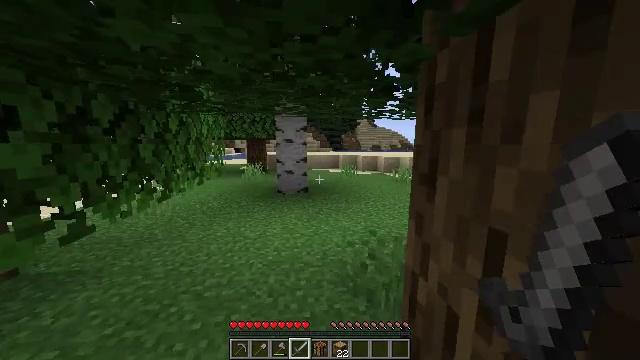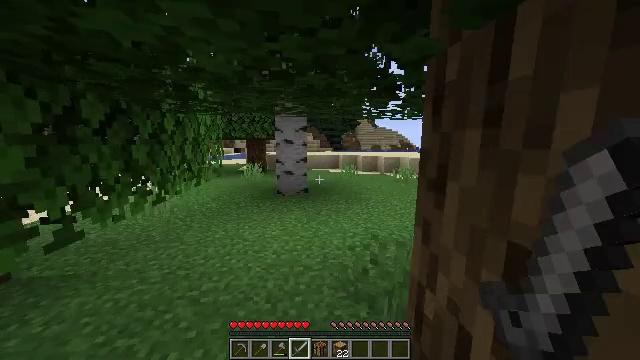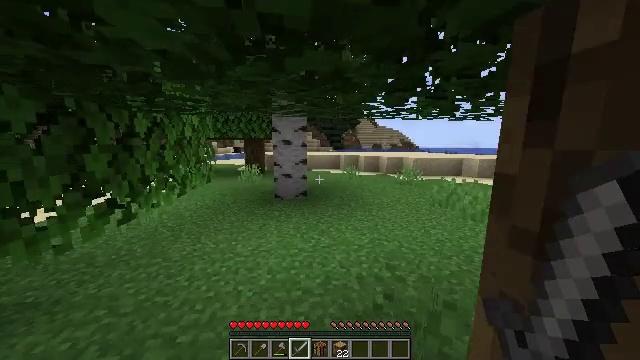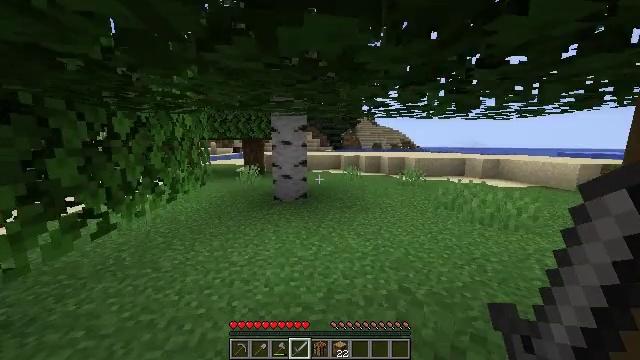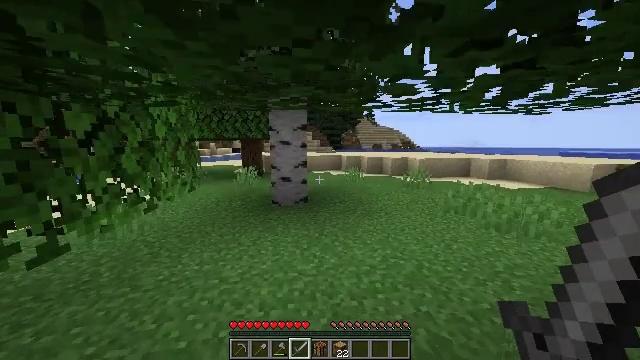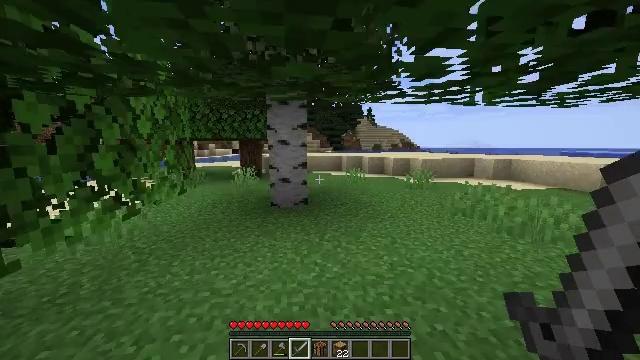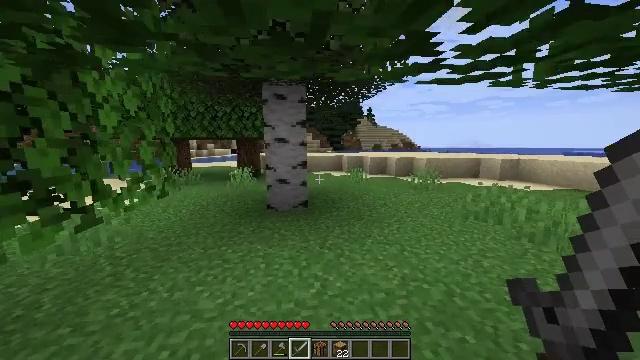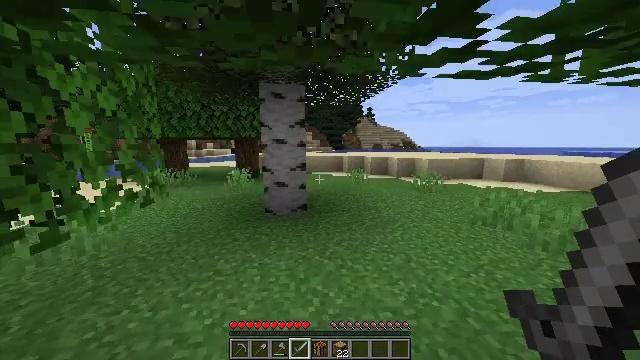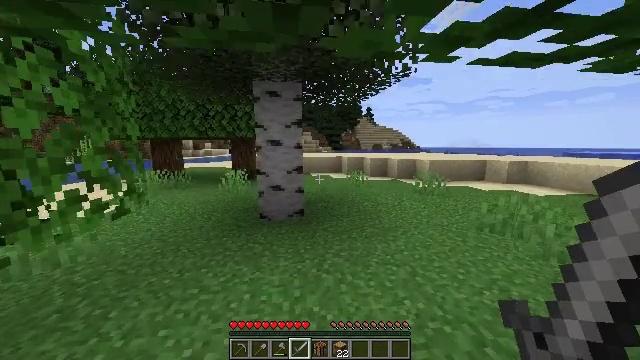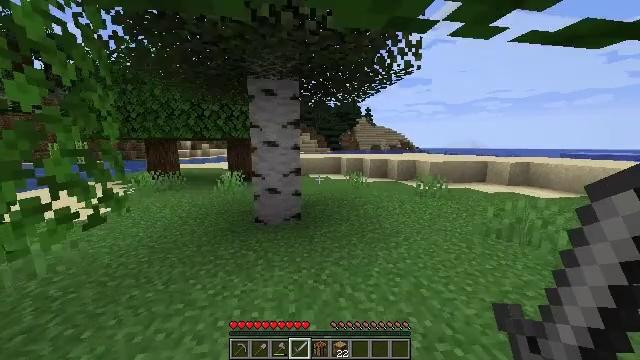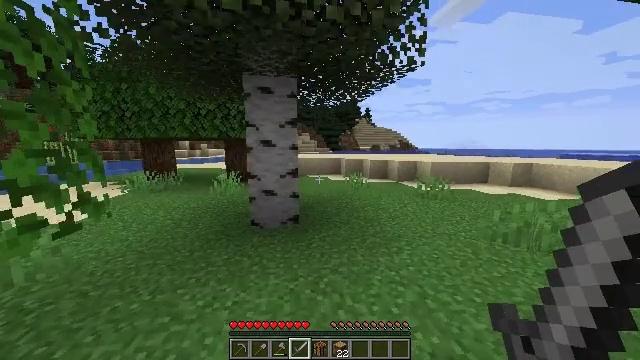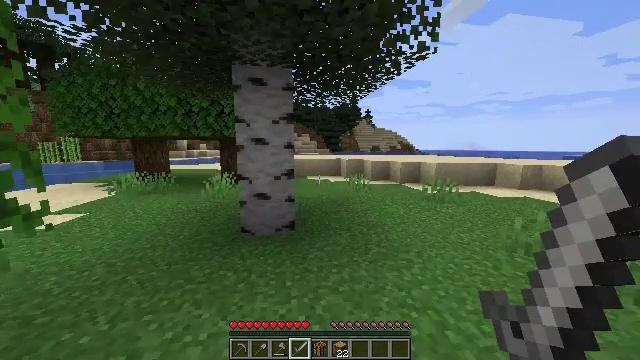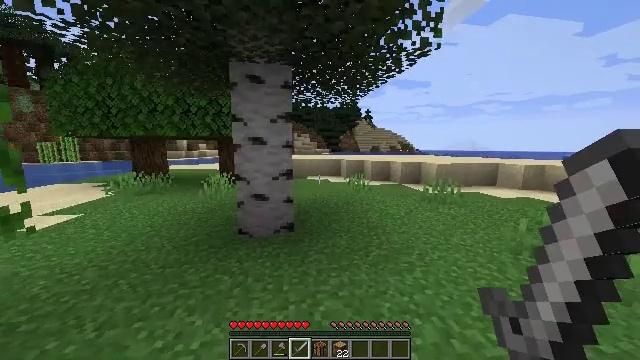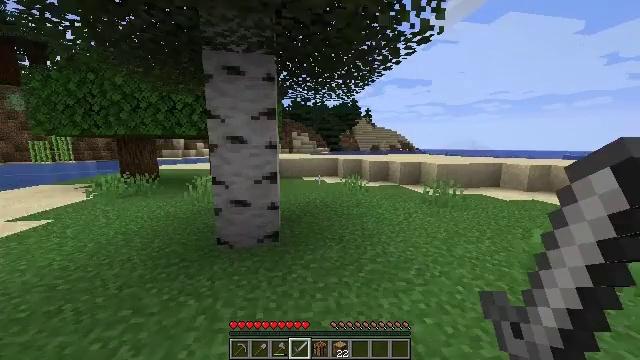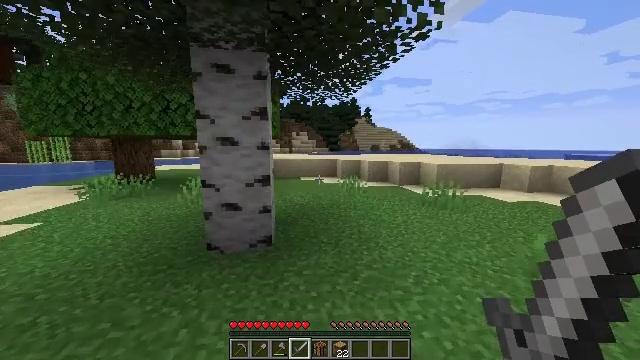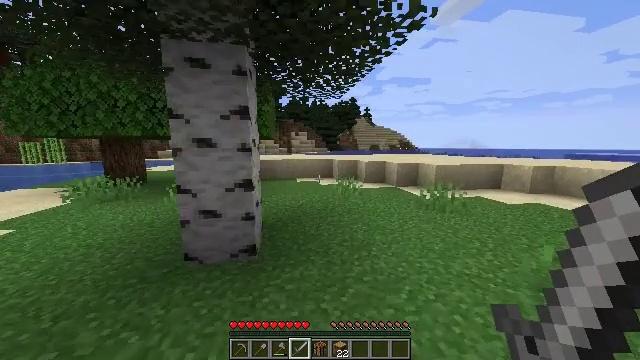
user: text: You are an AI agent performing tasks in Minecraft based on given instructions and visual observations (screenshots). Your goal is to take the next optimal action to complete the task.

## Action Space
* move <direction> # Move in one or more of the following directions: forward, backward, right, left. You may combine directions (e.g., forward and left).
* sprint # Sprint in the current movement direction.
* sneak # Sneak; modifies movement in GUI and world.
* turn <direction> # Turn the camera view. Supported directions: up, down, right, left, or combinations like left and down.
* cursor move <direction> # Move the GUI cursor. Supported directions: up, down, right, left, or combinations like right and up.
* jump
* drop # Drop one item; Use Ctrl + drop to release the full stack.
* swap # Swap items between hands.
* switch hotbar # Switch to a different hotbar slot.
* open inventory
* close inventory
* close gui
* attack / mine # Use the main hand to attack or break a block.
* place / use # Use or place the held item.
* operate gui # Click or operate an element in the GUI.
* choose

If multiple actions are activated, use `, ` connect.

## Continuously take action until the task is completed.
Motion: motion action
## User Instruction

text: Clear the sweet berry bush to collect the sweet berries.
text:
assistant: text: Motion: move forward, sprint
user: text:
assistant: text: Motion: move forward, sprint
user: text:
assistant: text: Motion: move forward, sprint
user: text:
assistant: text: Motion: move forward, sprint
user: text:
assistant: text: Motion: move forward, sprint
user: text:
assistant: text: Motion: move forward, sprint
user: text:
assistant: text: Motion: move forward, sprint
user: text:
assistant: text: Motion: move forward, sprint
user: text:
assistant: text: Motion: move forward, sprint
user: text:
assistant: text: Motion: move forward, sprint
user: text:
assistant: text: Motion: move forward, sprint
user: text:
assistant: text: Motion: move forward and move right, sprint
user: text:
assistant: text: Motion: move forward and move right, sprint
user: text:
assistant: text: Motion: move forward and move right, sprint
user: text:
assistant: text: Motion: move forward and move right, sprint
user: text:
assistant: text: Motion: move forward and move right, sprint
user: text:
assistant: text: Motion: move forward and move right, sprint
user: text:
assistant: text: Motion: move forward and move right, sprint
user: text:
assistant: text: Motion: move forward and move right, sprint
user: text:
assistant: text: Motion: move forward, sprint
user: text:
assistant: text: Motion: move forward, sprint
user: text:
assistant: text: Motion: move forward, sprint
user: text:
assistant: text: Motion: move forward, sprint
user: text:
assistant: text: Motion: move forward, sprint
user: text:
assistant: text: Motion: move forward, sprint
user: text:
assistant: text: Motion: move forward, sprint
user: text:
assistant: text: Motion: move forward, sprint
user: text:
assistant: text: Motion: move forward, sprint
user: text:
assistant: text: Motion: move forward, sprint
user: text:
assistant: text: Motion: move forward, sprint, turn down